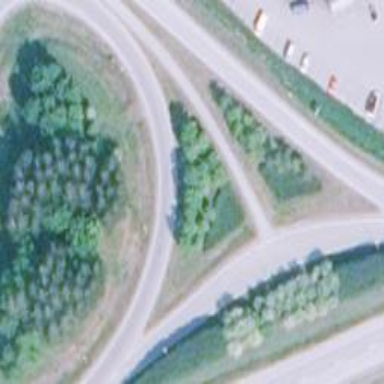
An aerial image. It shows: Trunk link road with asphalt surface.